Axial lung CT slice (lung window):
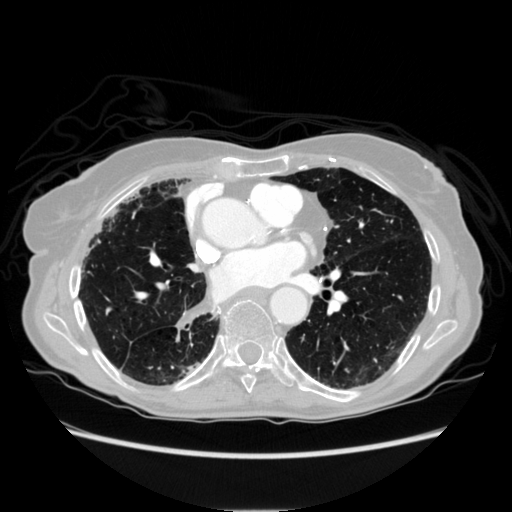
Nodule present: no